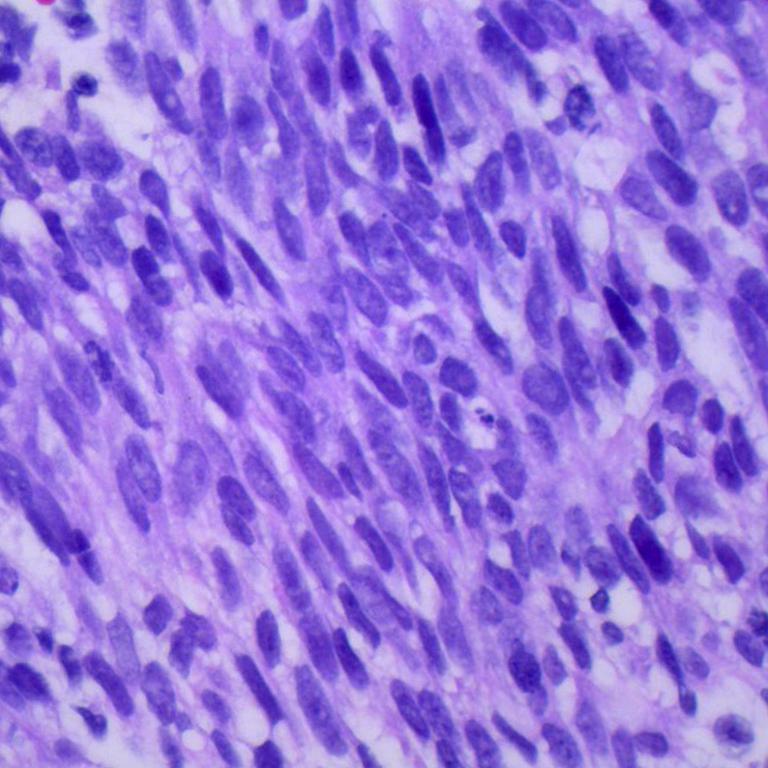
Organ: lung
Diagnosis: squamous carcinomas